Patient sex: M
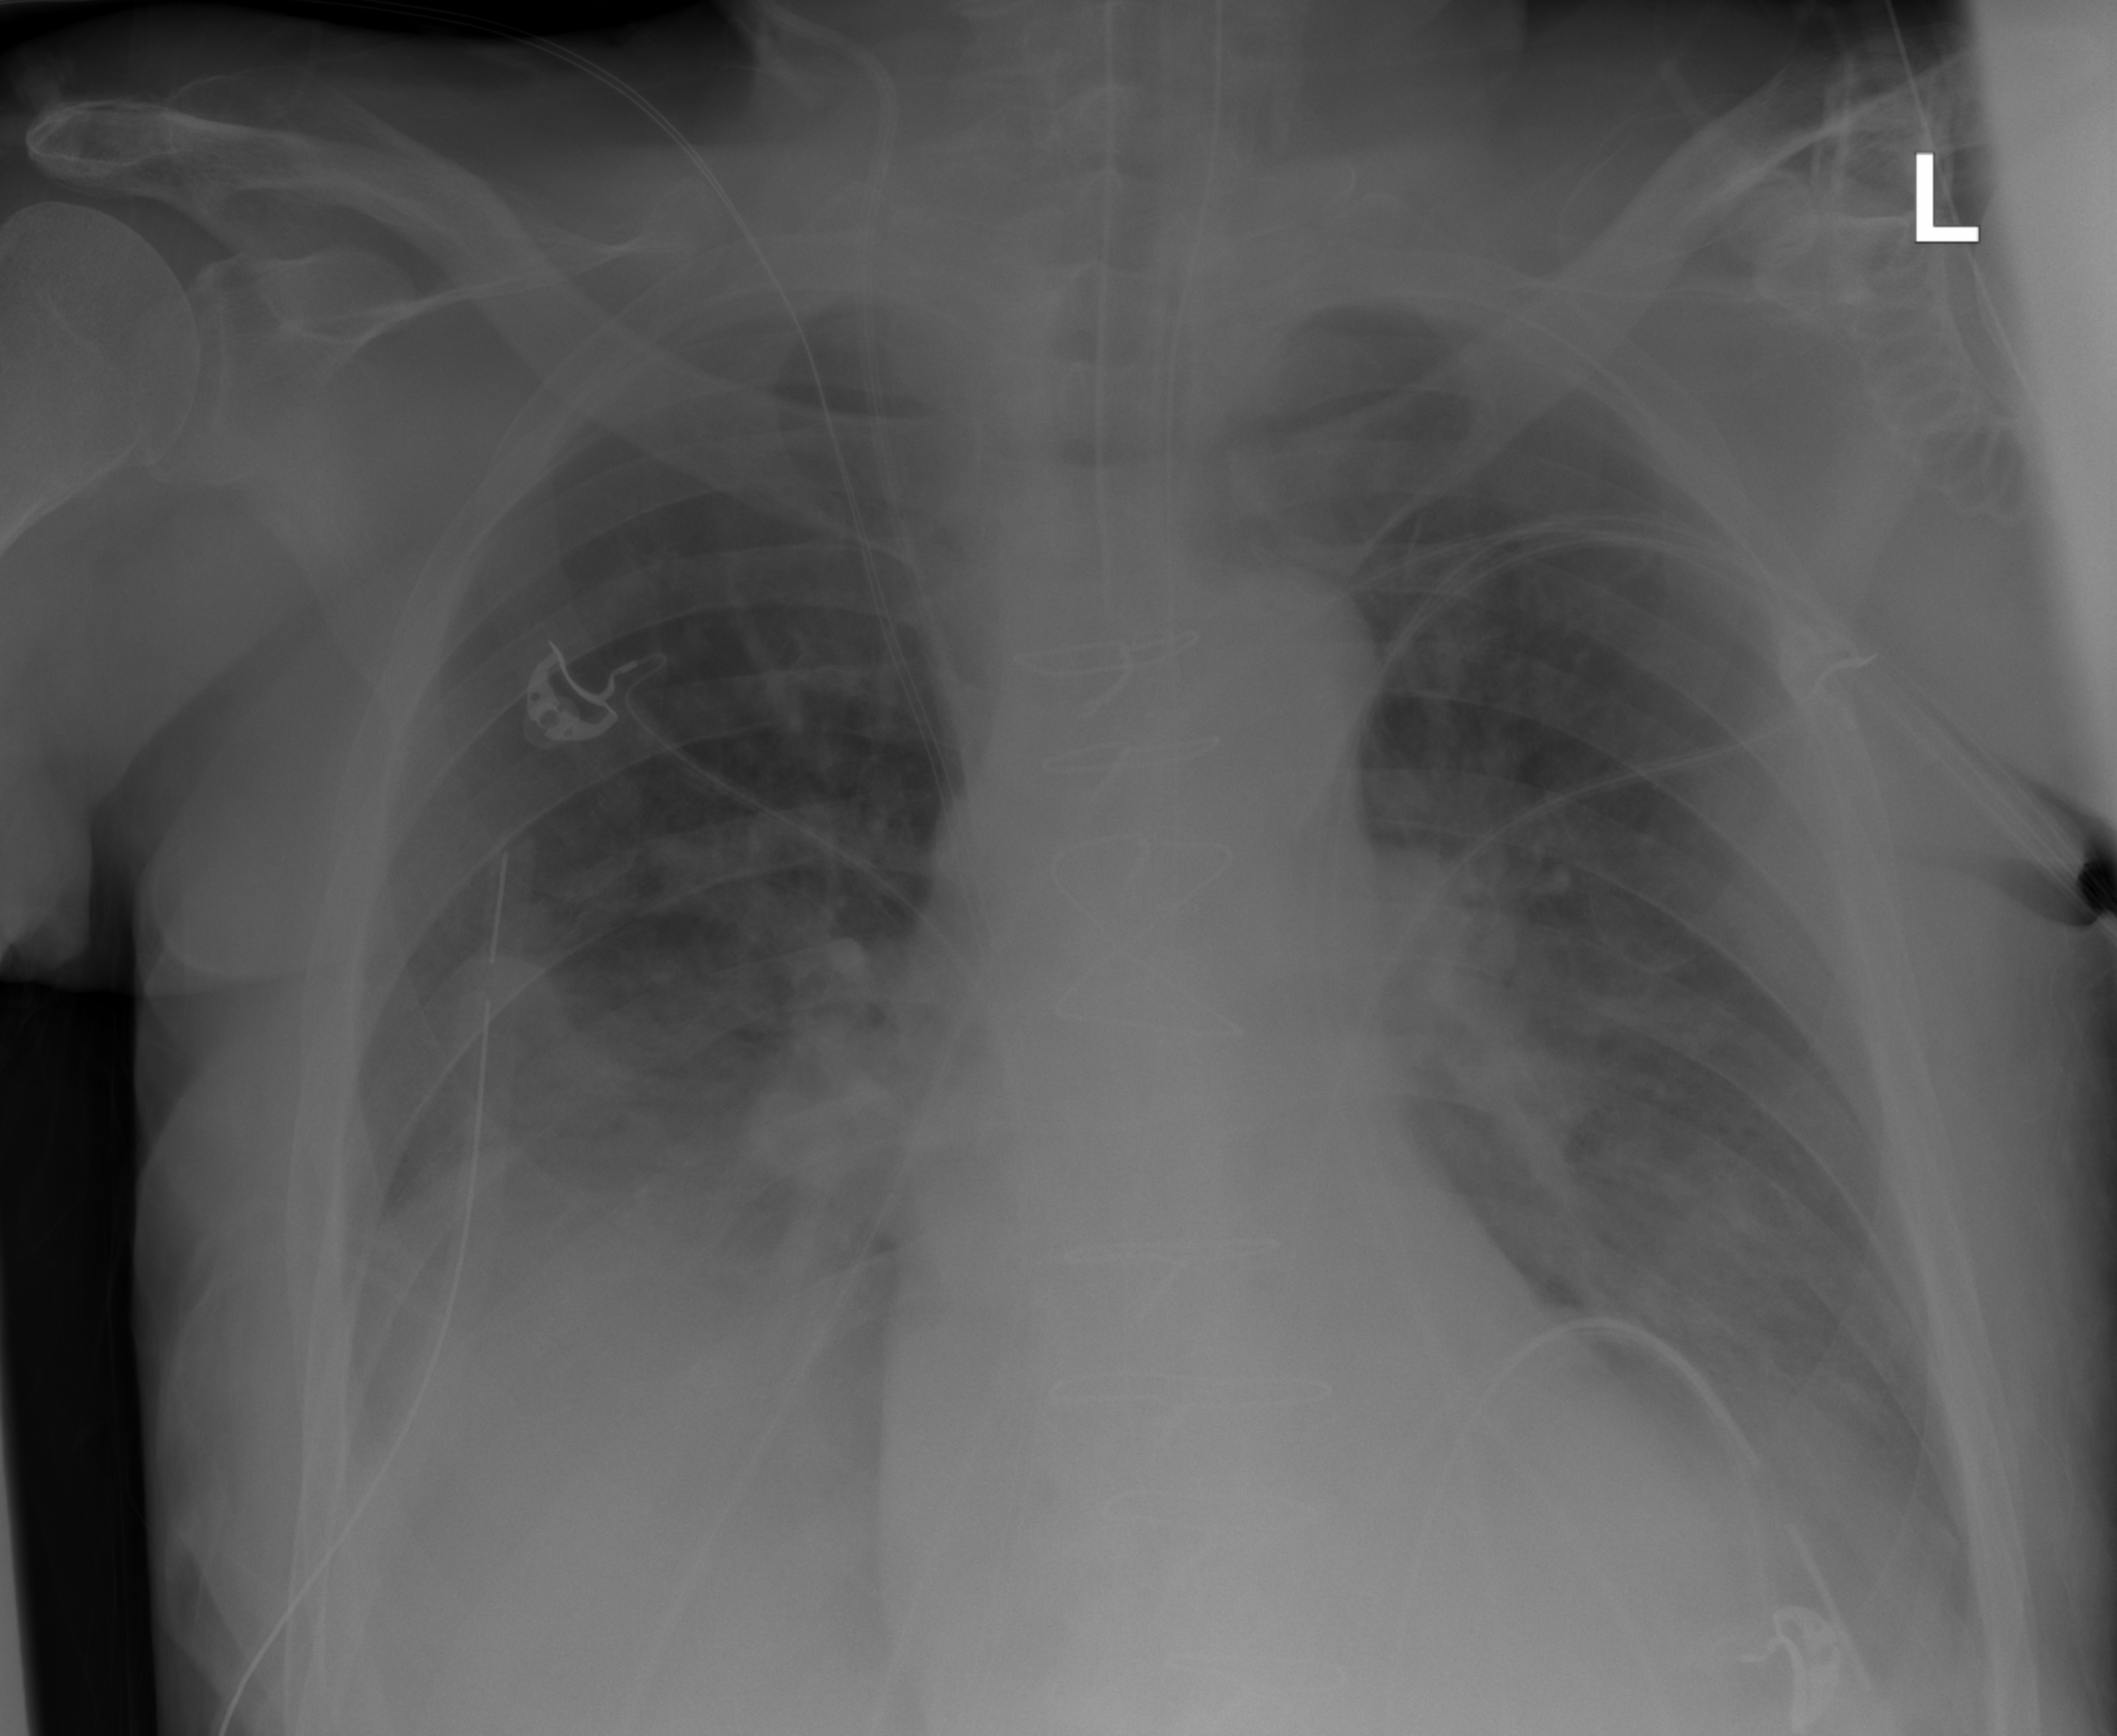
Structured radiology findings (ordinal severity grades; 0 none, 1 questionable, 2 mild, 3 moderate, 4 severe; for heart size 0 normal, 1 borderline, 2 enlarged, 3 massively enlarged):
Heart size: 0
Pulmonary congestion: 0
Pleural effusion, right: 2
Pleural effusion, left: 2
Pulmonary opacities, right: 0
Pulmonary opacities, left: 0
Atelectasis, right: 2
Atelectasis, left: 2